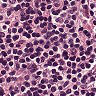
Metastatic tissue present: no